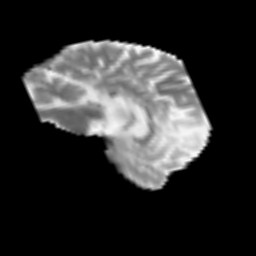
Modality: MD
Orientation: sagittal
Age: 58
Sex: male
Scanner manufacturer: siemens
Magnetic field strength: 3 T
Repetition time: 3.2 s
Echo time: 0.081 s